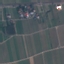
Land use / land cover class: PermanentCrop